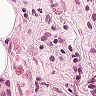
Metastatic tissue present: yes